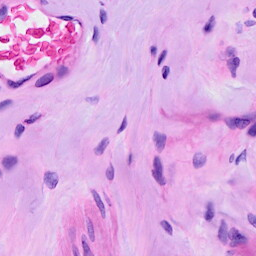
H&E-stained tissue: Ovarian